Interaction volume radius: 10 \u00c5
Interaction volume height: 10 \u00c5
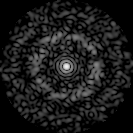
Disorder parameter: 0.8525